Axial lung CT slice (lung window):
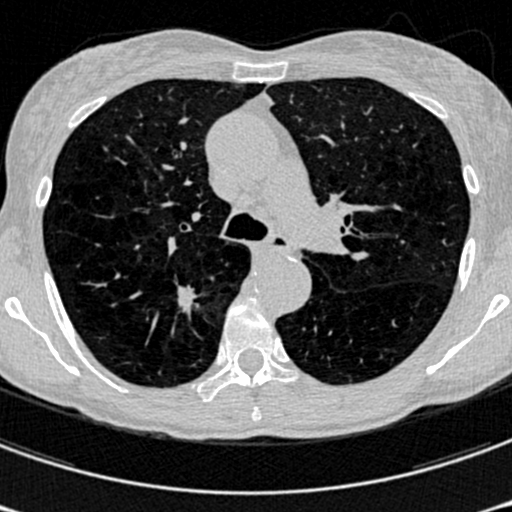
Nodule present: yes
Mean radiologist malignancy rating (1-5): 4.75